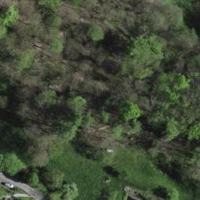
EUNIS habitat code: 41
Species observed at this site:
Levisticum officinale